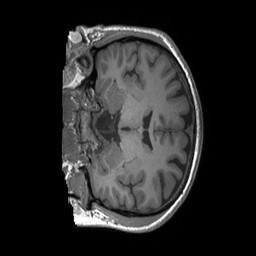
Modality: T1w
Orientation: coronal
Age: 29
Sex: male